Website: apple
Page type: customer-info-address
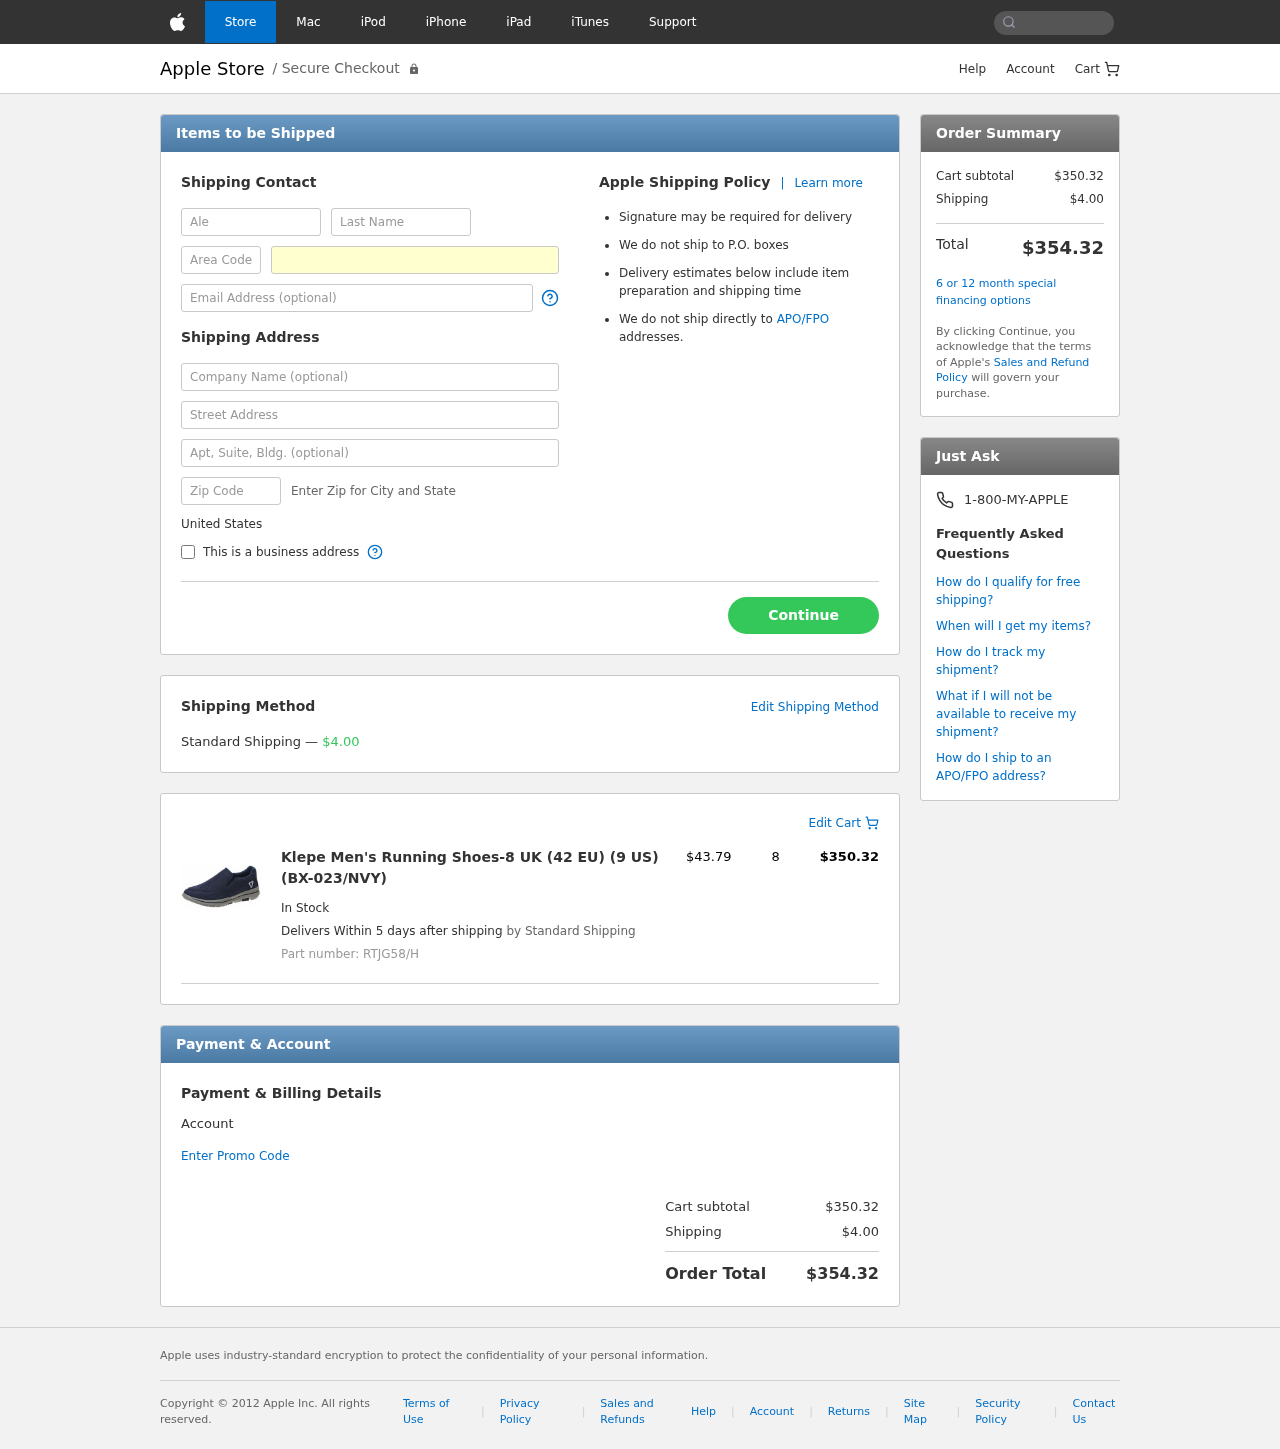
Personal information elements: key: PII_COUNTRY
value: United States
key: PII_FIRSTNAME
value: Alexander
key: PII_LASTNAME
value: Francis
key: PII_PHONE_AREA
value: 886
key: PII_PHONE_LINE
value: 7109
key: PII_EMAIL
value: afrancis@hotmail.com
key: PII_COMPANY
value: Spencer PLC
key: PII_STREET
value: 5107 Elliott Cliff Apt. 451
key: PII_POSTCODE
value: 31206
Product elements: key: PRODUCT1_NAME
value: Klepe Men's Running Shoes-8 UK (42 EU) (9 US) (BX-023/NVY)
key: PRODUCT1_PRICE
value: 43.79
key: PRODUCT1_QUANTITY
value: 8
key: PRODUCT1_SKU
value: RTJG58/H
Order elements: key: ORDER_SHIPPING_COST
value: $4.00
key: ORDER_ITEM_TOTAL
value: $350.32
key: ORDER_SUBTOTAL
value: $350.32
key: ORDER_TOTAL
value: $354.32